Question: I'm creating a menu using div, which shows div when mouse over.
for the high resolutions it shows that div on the right side, but in low resolution i need to show this div to the left side or center,
here i attached a image of high resolution.

'''
And here my codes and demo
'''
<URL>
please help me to resolve this. thanks
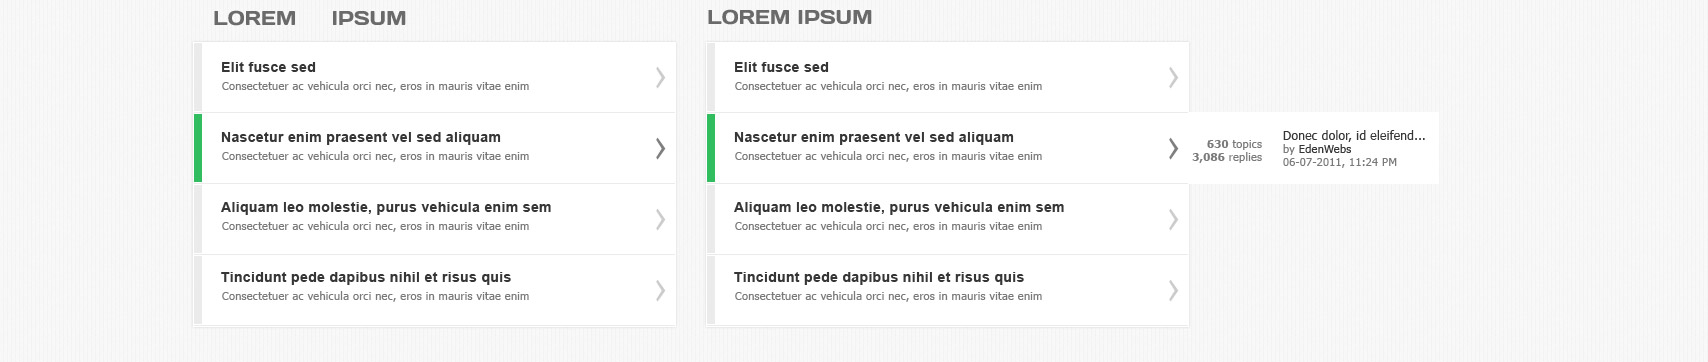
Answer: Adding position relative and left: 0px will display the text all the way to the left. I modified this code in the demo and it worked.
<URL>
.trigger:hover +div {
'''
display: block;
position: relative;
left: 0px;
'''
}
'''
<link rel="stylesheet" media="screen and (max-device-width: 600px)" href="small-device.css" />
'''
If you load the css into a separate stylesheet and then apply the link tag above, you can specify loading the new stylesheet you created for low resolutions (ex: width less than 600px)